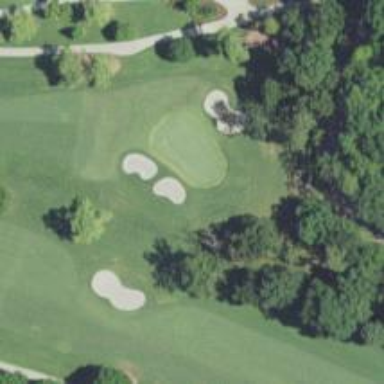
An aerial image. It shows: View of golf hole.